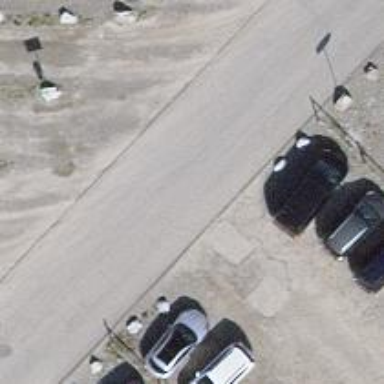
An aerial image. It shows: Parking aisle with fine gravel surface.